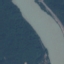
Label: River